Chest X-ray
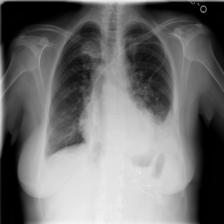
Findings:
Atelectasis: negative
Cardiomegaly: negative
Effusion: negative
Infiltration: negative
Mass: negative
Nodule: negative
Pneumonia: negative
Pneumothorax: negative
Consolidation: negative
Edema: negative
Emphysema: negative
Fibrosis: negative
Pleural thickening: negative
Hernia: negative